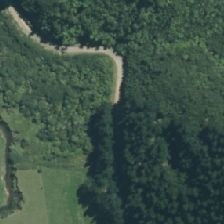
Land cover: broadleaved_indigenous_hardwood